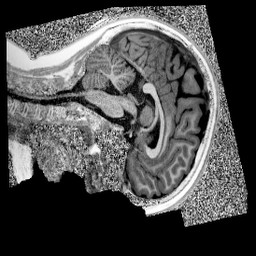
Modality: UNIT1
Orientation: sagittal
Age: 10
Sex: female
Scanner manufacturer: siemens
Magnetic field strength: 3 T
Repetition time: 4 s
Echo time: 0.00299 s